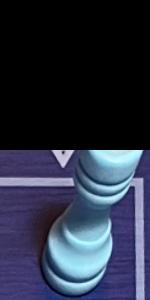
Label: Rook_White